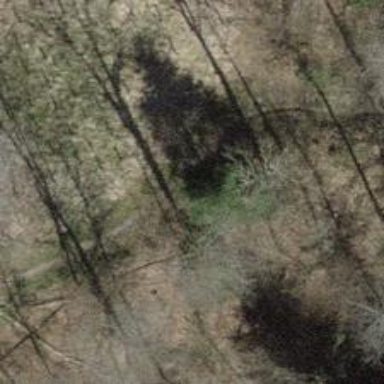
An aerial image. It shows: Path on the ground.